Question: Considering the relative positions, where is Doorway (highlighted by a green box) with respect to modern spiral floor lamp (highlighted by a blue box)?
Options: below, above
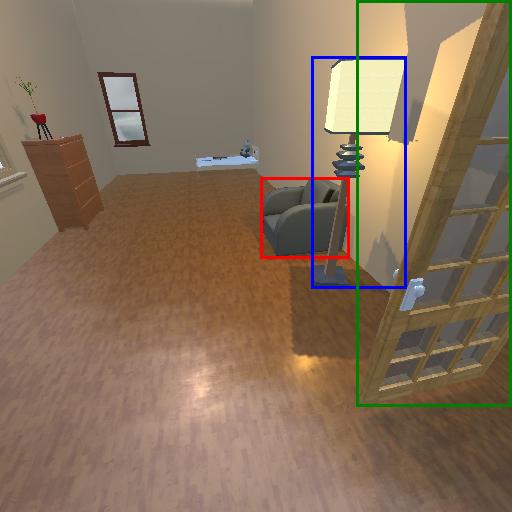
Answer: below